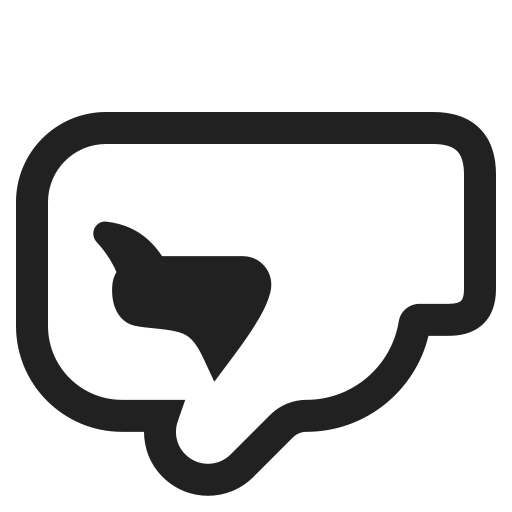
left facing fist high contrast default